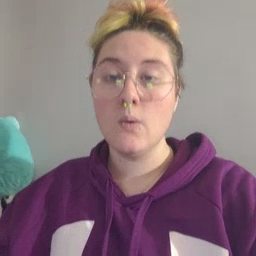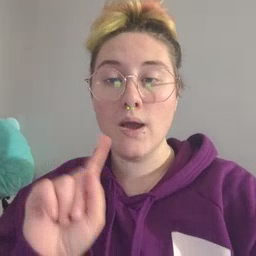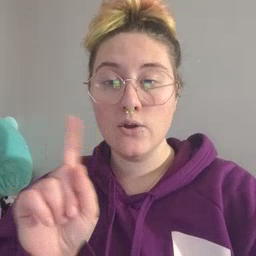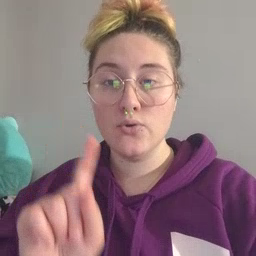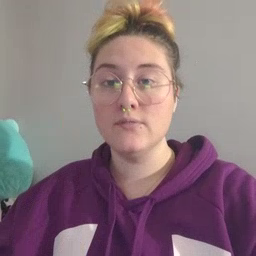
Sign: where